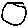
Label: circle